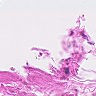
Metastatic tissue present: no